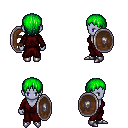
a pixel art fantasy rpg character, female body template, dark elf, purple skin, red robe, gold greaves, green plain hairstyle, bracelets, metal boots, shield, four views (front, back, left, right), 2x2 character sprite sheet, small pixel art, hard edges, no anti-aliasing